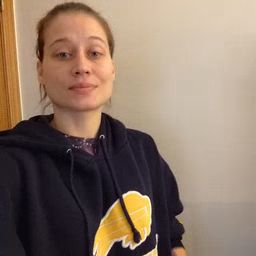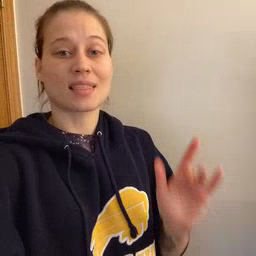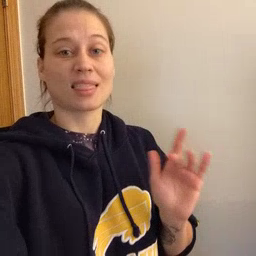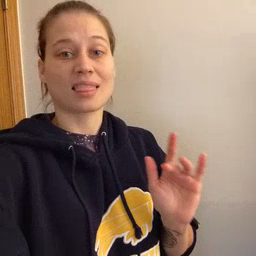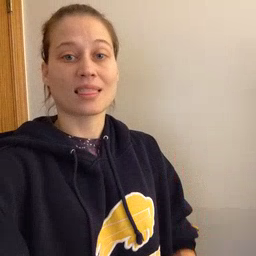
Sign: yucky